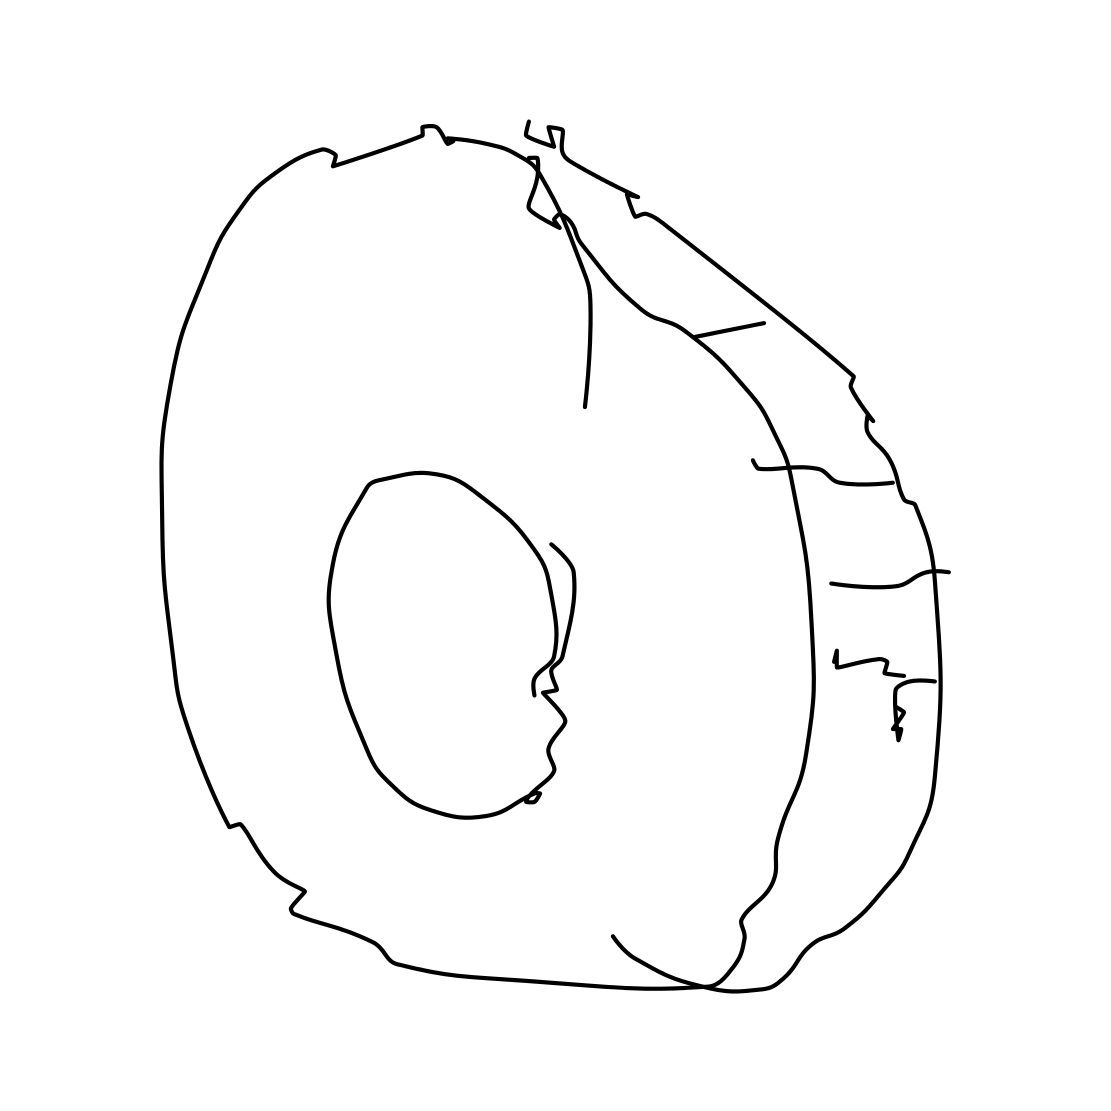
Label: tire